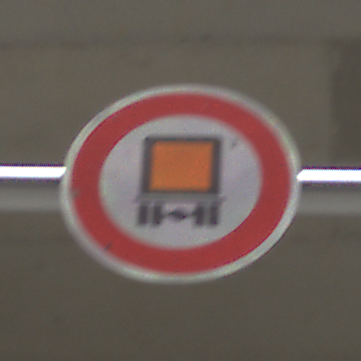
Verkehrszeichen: VerbotKennzeichnungspflichtigeKraftfahrzeugeGefaehrlicheGueter
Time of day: Midday
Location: Roofed (Urban)
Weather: Overcast
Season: NotSpecified
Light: Artificial